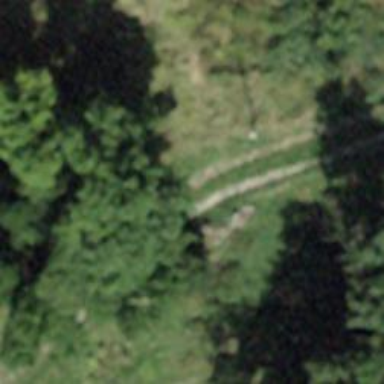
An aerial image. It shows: Track with grade 4 tracktype.